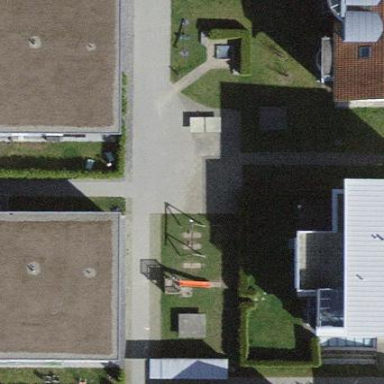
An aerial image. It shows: Playground area for leisure land.